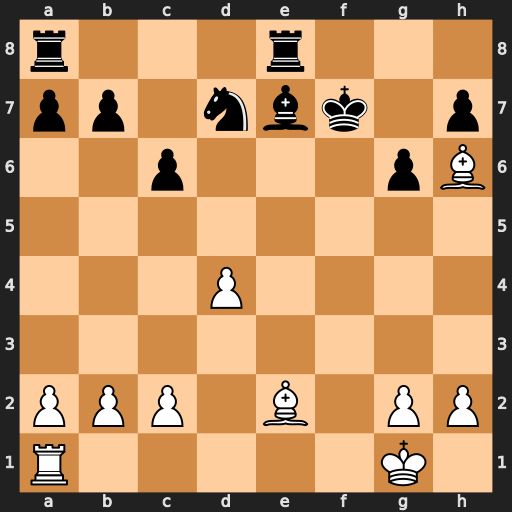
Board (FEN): r3r3/pp1nbk1p/2p3pB/8/3P4/8/PPP1B1PP/R5K1
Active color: w
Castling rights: -
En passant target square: -
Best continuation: Bc4+ Kf6 Rf1#